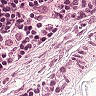
Metastatic tissue present: no